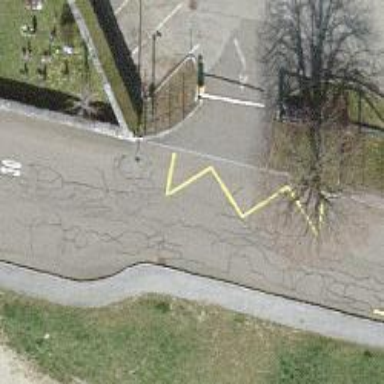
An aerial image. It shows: Bus stop with platform for public transport.